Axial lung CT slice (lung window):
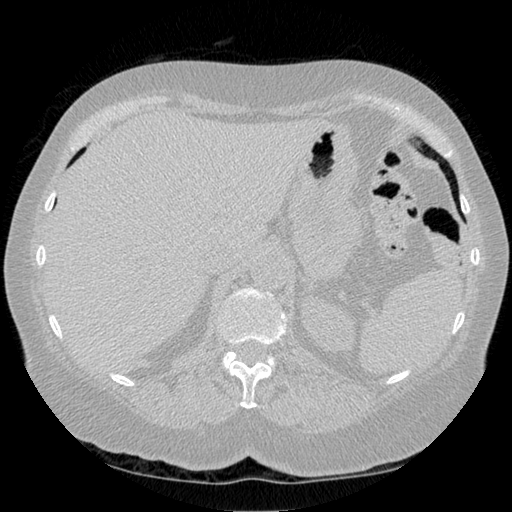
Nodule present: no